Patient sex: M
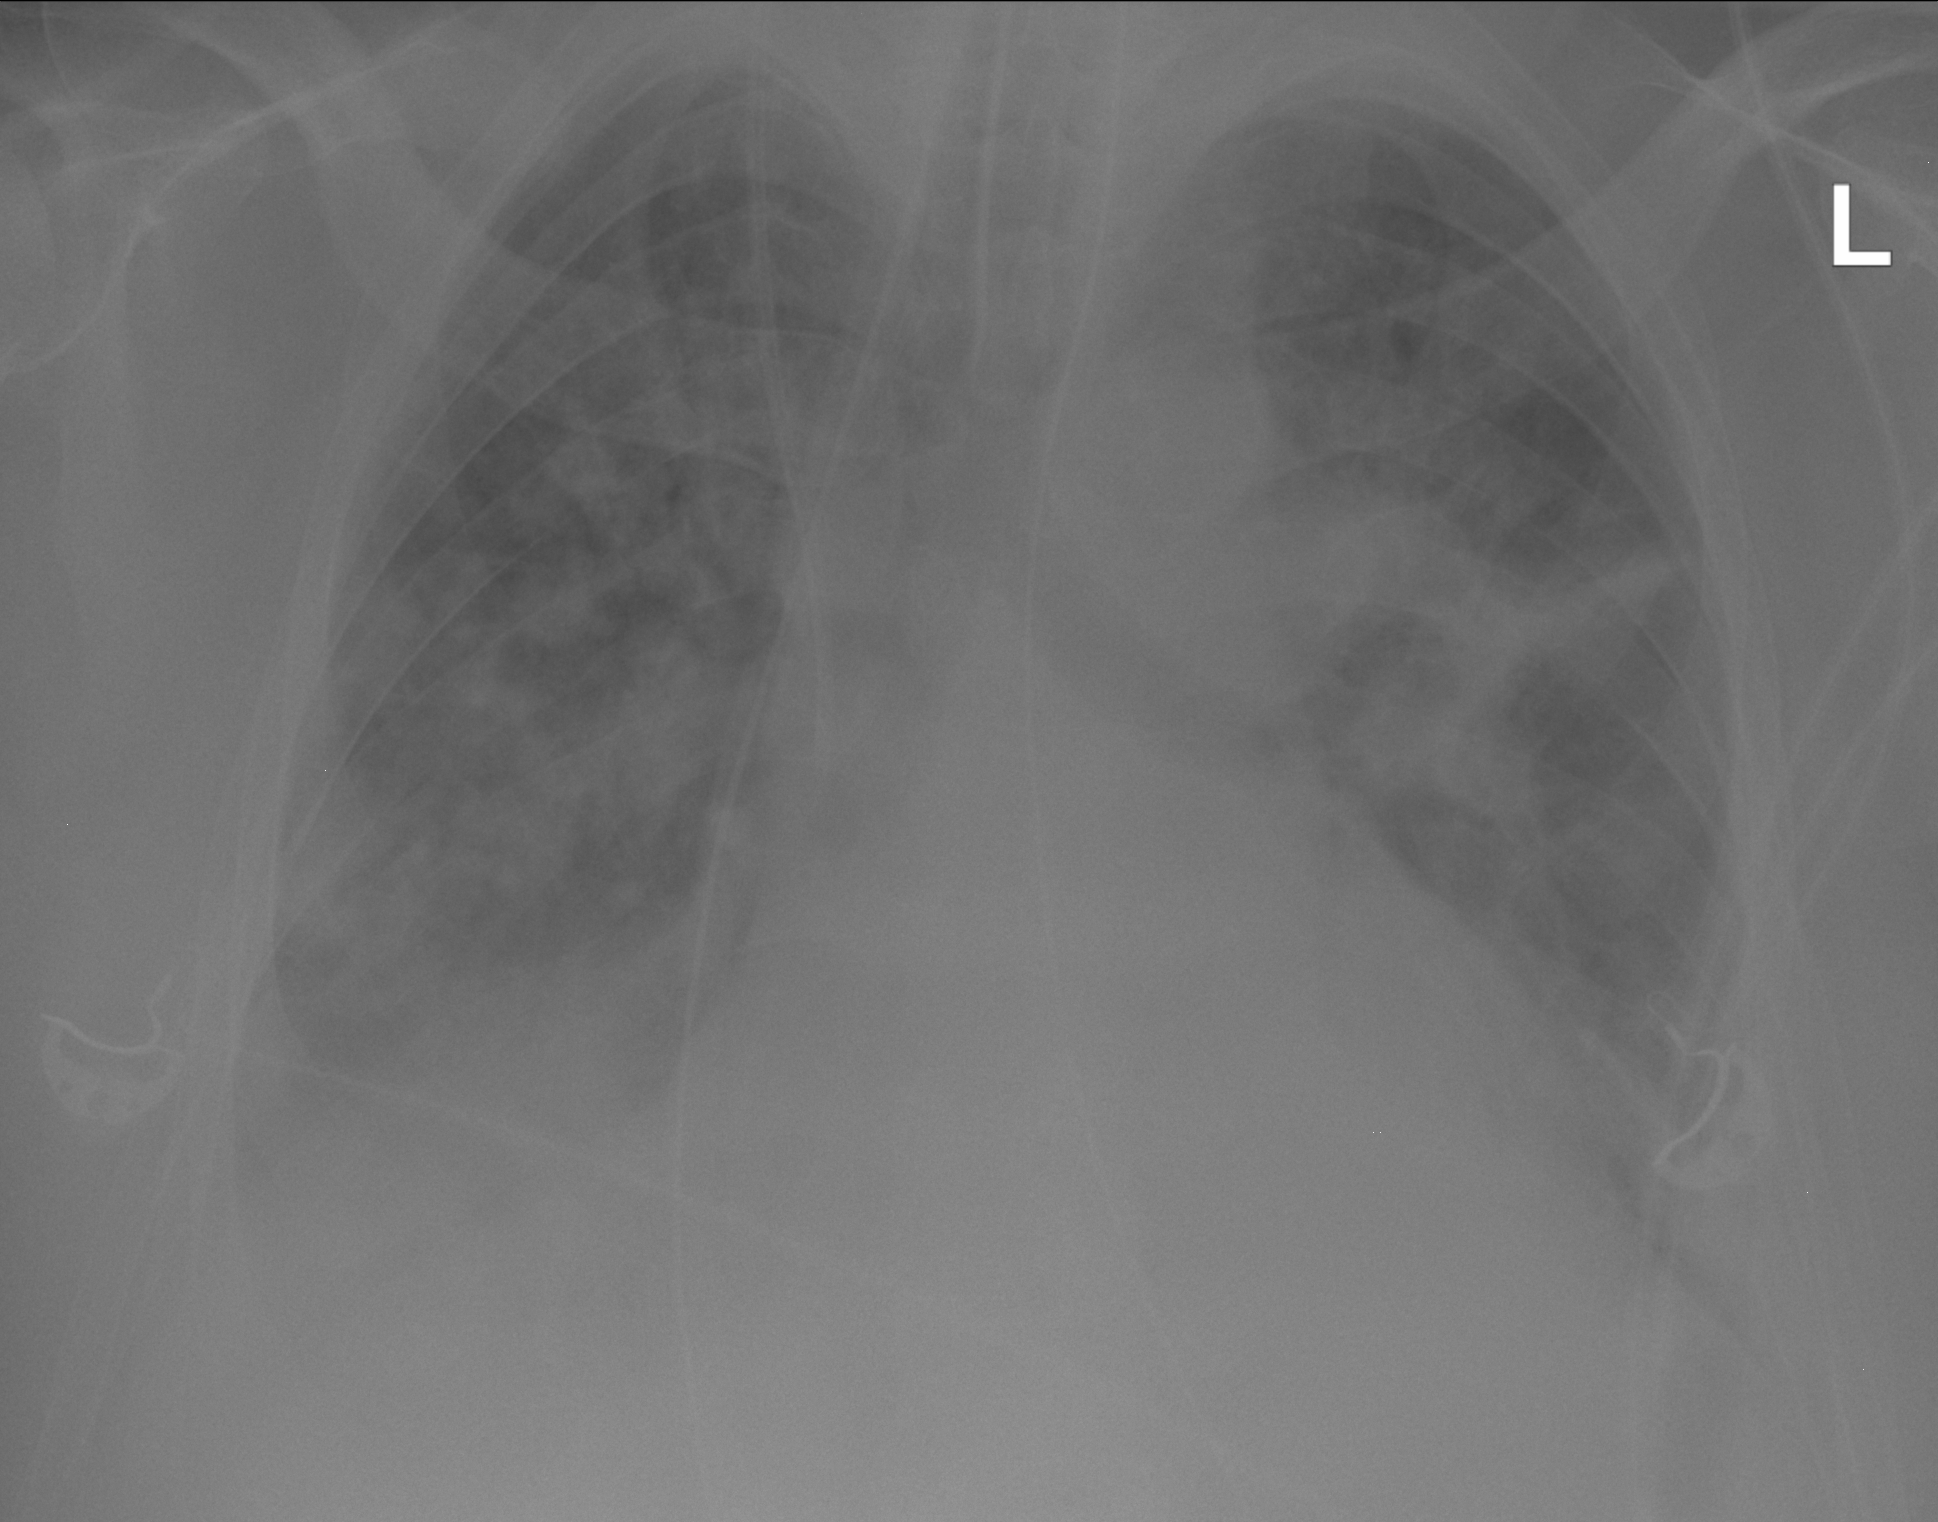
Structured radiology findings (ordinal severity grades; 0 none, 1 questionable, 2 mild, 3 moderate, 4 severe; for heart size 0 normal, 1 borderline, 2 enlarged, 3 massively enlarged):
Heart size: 0
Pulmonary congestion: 1
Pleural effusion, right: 2
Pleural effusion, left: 2
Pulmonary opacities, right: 3
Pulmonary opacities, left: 3
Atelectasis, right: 2
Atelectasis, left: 2